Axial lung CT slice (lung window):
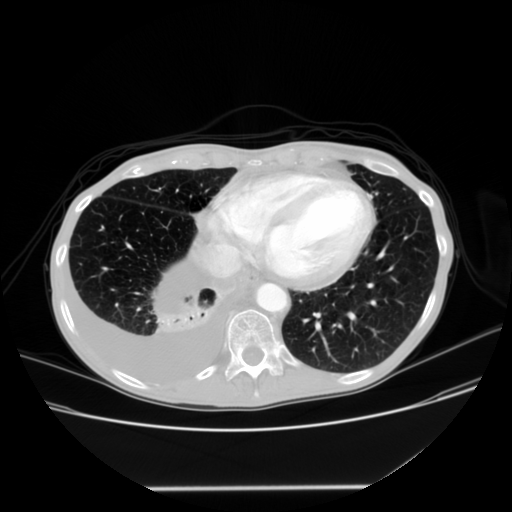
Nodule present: no